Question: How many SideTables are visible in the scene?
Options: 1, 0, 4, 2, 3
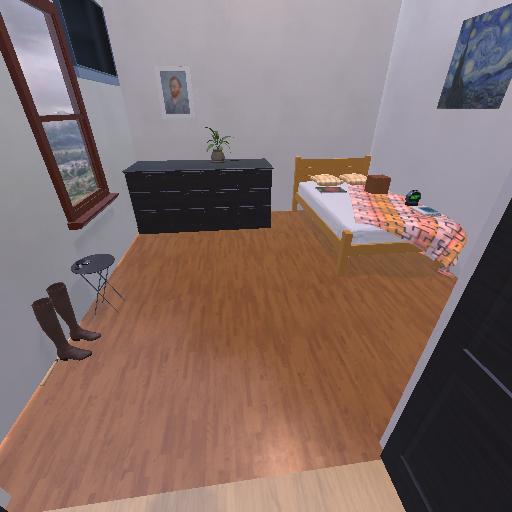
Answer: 1